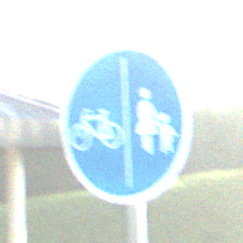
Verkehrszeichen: GetrennterRadUndGehwegRadwegLinks
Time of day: SunriseSunset
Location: Outdoor (Suburban)
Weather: PartlyCloudy
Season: NotSpecified
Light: Natural